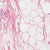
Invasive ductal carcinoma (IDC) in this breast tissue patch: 0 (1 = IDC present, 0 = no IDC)